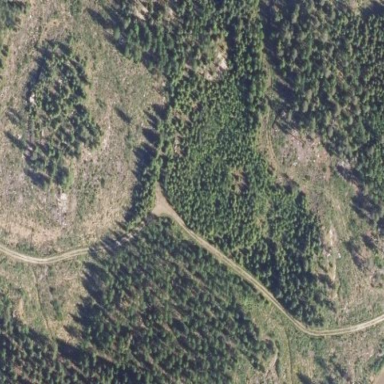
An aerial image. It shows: Area covered in scrub vegetation.